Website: home-depot
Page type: customer-info-address
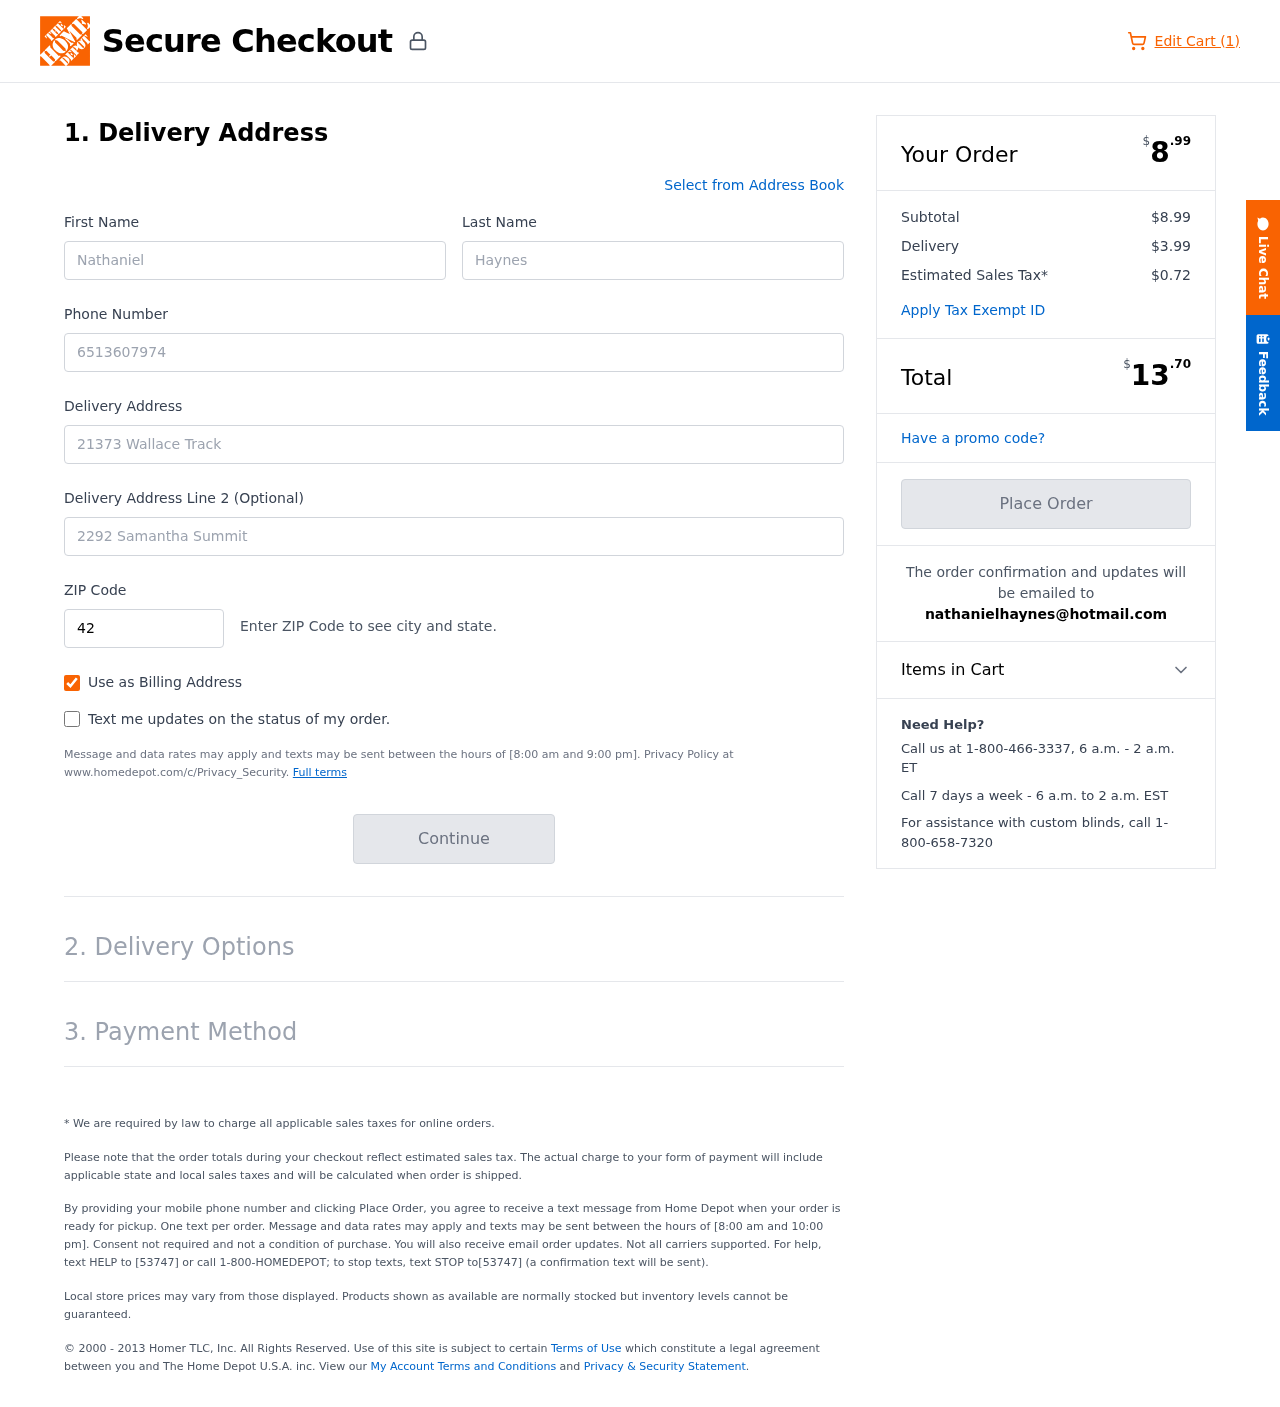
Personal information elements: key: PII_EMAIL
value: nathanielhaynes@hotmail.com
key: PII_FIRSTNAME
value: Nathaniel
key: PII_LASTNAME
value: Haynes
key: PII_PHONE
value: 6513607974
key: PII_POSTCODE
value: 42668
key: PII_STREET
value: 21373 Wallace Track
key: PII_STREET2
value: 2292 Samantha Summit
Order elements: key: ORDER_NUM_ITEMS
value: Edit Cart (1)
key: ORDER_SUBTOTAL_HEADER
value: $8.99
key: ORDER_SUBTOTAL
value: $8.99
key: ORDER_SHIPPING_COST
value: $3.99
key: ORDER_TAX
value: $0.72
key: ORDER_TOTAL2
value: $13.70